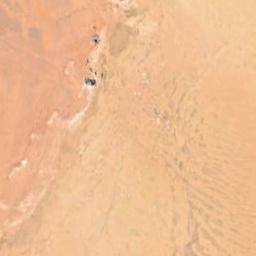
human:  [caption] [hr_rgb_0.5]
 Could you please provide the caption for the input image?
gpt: The desert is full of yellow sand .

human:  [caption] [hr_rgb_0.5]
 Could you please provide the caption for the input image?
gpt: The desert has yellow sand and orange sand and the desert terrain is flat .

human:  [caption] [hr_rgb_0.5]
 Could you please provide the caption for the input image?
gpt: It is a large piece of flat dark yellow desert .

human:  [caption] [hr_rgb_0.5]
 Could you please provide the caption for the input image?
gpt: There is some weed on the edge of this desert .

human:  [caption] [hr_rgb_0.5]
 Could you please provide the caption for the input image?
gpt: A yellow sandy desert with some white rocks .